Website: bh-photo
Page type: payment
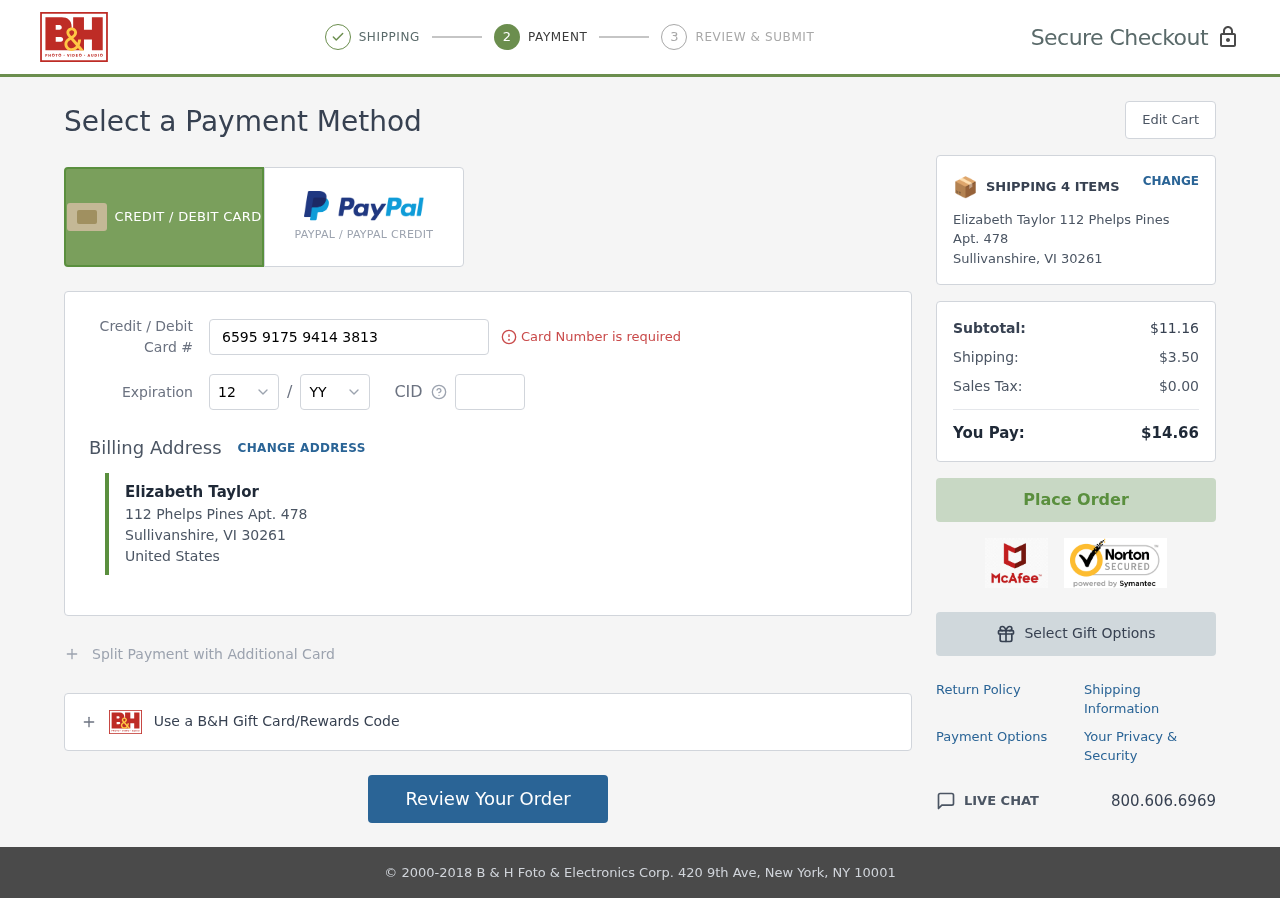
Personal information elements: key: PII_CARD_CVV
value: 218
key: PII_CARD_EXPIRY_MONTH
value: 12
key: PII_CARD_EXPIRY_YEAR
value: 30
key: PII_CARD_NUMBER
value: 6595 9175 9414 3813
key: PII_CITY
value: Sullivanshire
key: PII_COUNTRY
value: United States
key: PII_FULLNAME
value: Elizabeth Taylor
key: PII_POSTCODE
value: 30261
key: PII_STATE_ABBR
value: VI
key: PII_STREET
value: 112 Phelps Pines Apt. 478
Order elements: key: ORDER_NUM_ITEMS
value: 4
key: ORDER_SUBTOTAL
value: $11.16
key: ORDER_SHIPPING_COST
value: $3.50
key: ORDER_TAX
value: $0.00
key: ORDER_TOTAL
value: $14.66